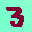
Label: 3